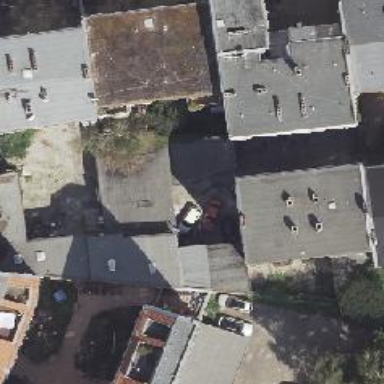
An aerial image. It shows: Car repair shop.